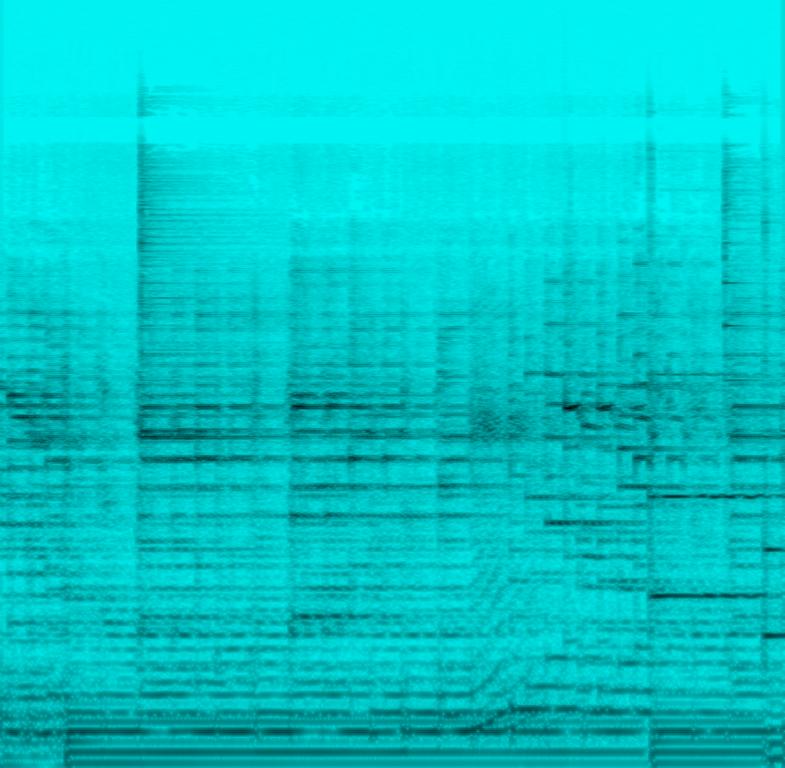
The low quality recording features an echoing electric guitar melody played over shimmering cymbals, groovy bass guitar and synth bells melody. It sounds weird, suspenseful and intense. The recording is noisy and in mono.